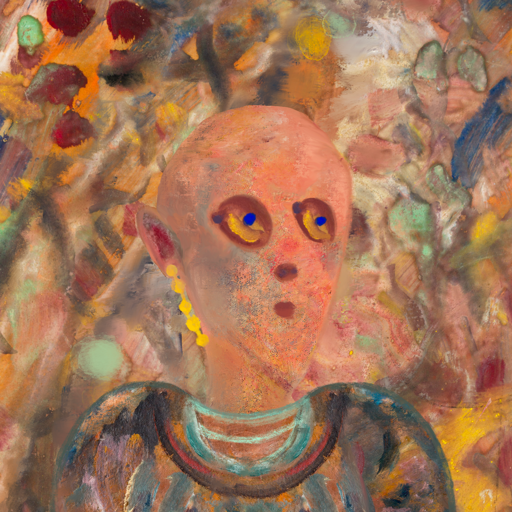
Background: Mother_And_Son_Mother, Head And Neck Side: Irani, Face Side: Mother_And_Son_Son, Bust: Boggyland, Hair Side: Blank, Head Accessory: Blank, Second Necklace: Blank, Necklace: Blank, Baby: Blank